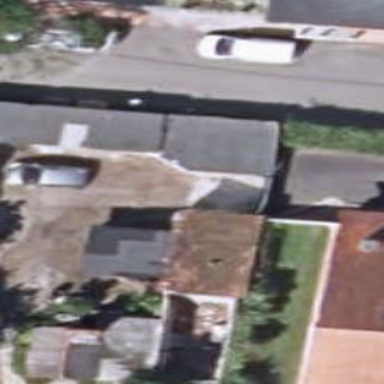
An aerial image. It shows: Shed building.